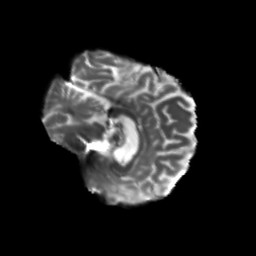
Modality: T2w
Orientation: sagittal
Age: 69
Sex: female
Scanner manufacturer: siemens
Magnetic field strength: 3 T
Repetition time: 5.25 s
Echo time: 0.08 s